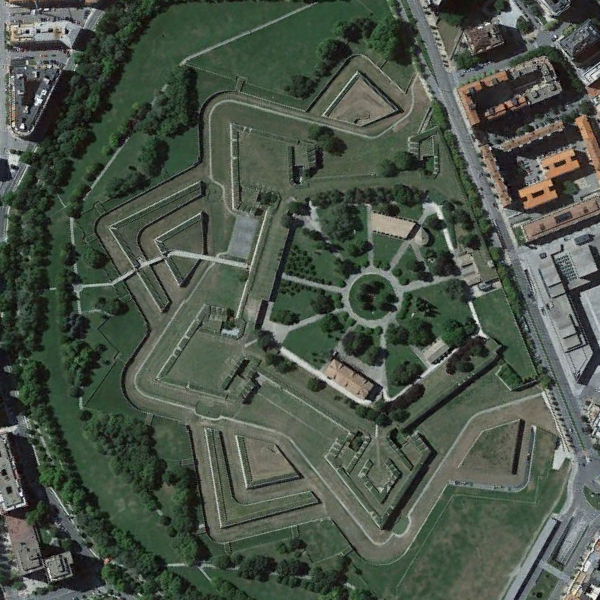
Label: Square